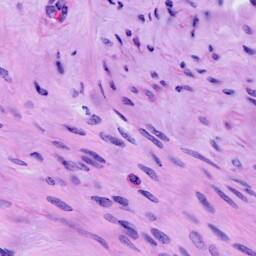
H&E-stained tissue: Cervix